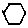
Label: hexagon